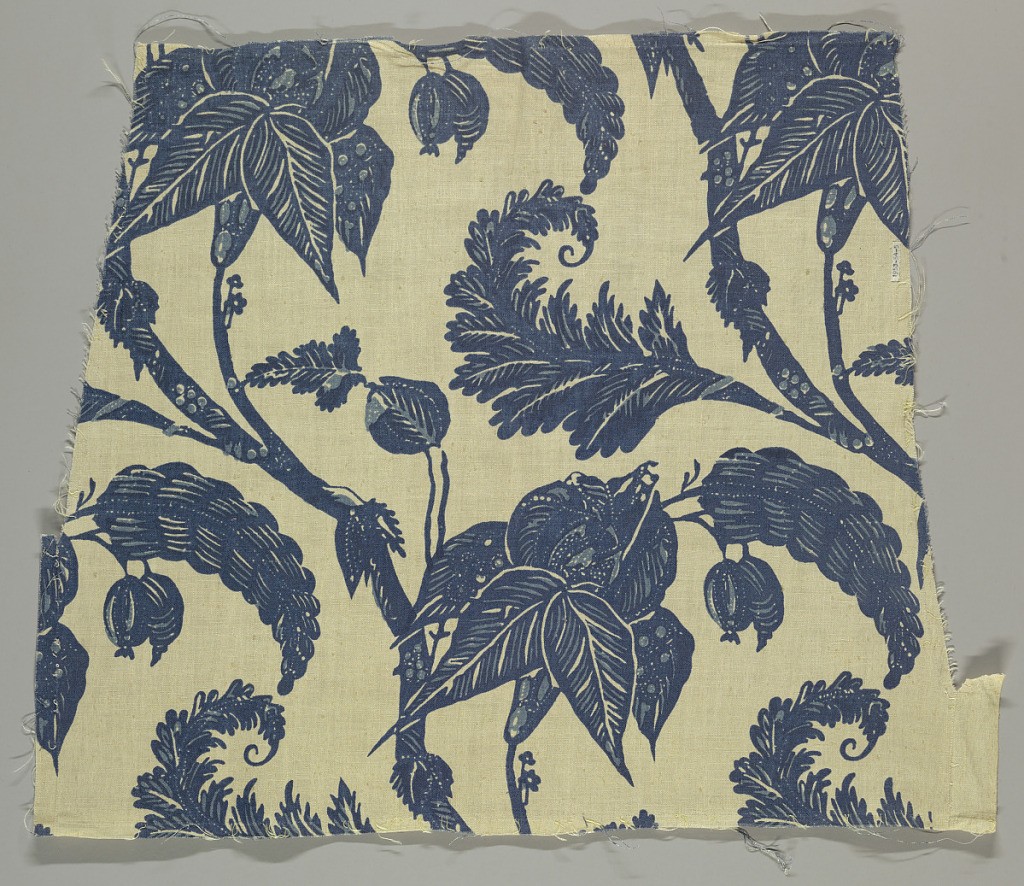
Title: Textile
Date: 1950s
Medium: cotton Technique: silkscreen printed on plain weave
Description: Reproduction textile in imitation of 18th century blue and white indigo resist dyed fabrics. Large scale boughs of branches with curling leaves and buds.